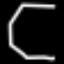
Label: octagon